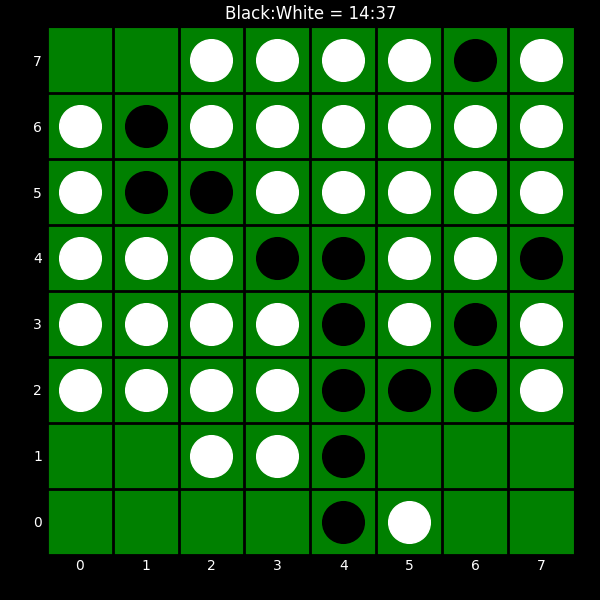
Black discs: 14
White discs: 37